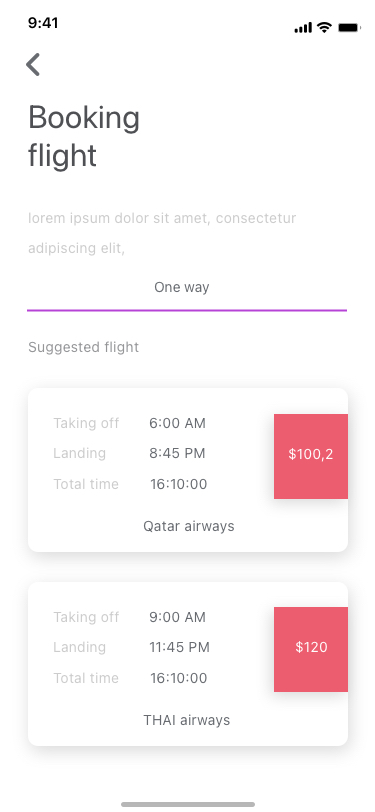
Text in this UI design:
Booking
flight
lorem ipsum dolor sit amet, consectetur adipiscing elit,
Suggested flight
6:00 AM
Taking off
9:00 AM
Taking off
8:45 PM
Landing
11:45 PM
Landing
16:10:00
Total time
16:10:00
Total time
Qatar airways
THAI airways
$100,2
$120
One way